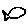
Label: fish